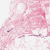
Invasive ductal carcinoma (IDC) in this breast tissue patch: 0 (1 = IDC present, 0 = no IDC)